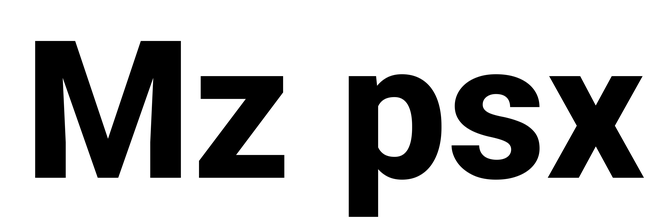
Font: Roboto_ExtraBold